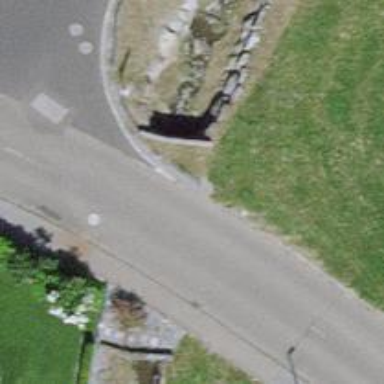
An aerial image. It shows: Culvert tunnel.